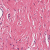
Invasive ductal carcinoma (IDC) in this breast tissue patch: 0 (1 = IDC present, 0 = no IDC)